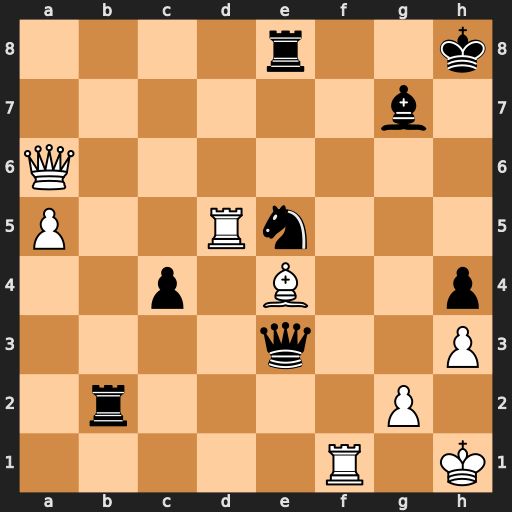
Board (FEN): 4r2k/6b1/Q7/P2Rn3/2p1B2p/4q2P/1r4P1/5R1K
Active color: w
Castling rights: -
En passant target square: -
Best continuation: Rxe5 Bxe5 Qg6